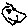
Label: smiley face